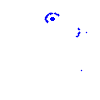
Particle: pion